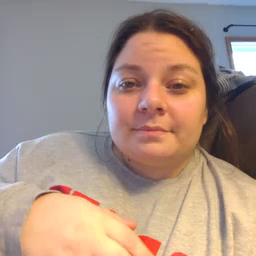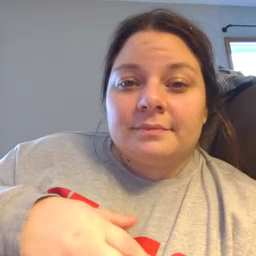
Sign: taste